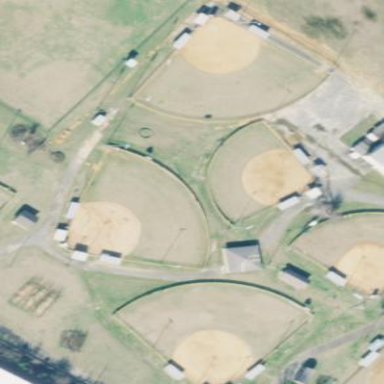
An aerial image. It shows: Softball pitch for leisure and sport activities.